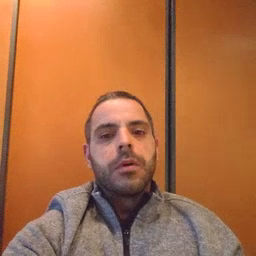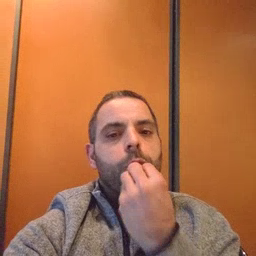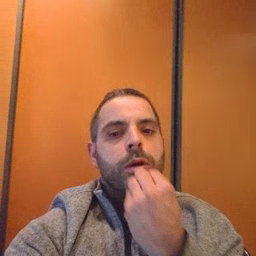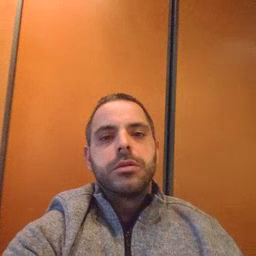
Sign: food